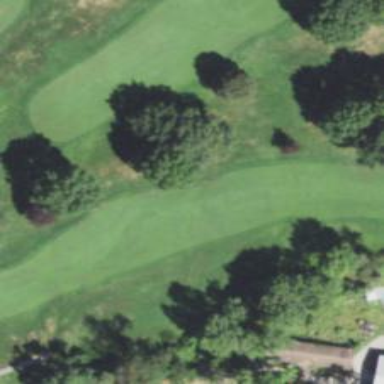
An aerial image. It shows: View of golf hole.